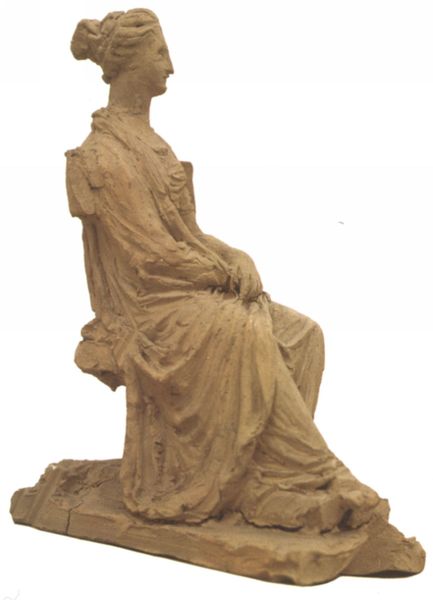
Titel: Letizia Ramolino Bonaparte
Künstler: Antonio Canova
Schlagwörter: kopf, sitzen, braun, frau, frisur, hell, kleid, marmor, nase, profil, schmuck, stirn, stuhl, dame, alt, arm, arme, augen, falten, gesicht, knoten, lang, sockel, stein, hände, ferne, weite, figur, gewand, haare, sitzend, skulptur, statue, ton, bein, dutt, füße, ruhe, haarband, zopf, sitzt, denkend, nachdenken, still, antike, denken, kaputt, sandstein, aufmerksam, venus, tunika, seele, geist, bodenlang, terrakotta, aufen, überkreuz, gesammelt, alr, fehlstellen, profi, abgebrochen, hande, tuffstein, zerbrökkelt, endutt, grob